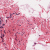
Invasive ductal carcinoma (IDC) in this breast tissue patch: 0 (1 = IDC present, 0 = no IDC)